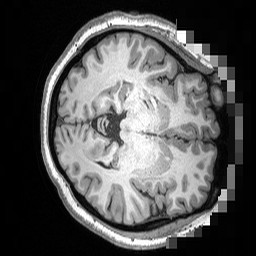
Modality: T1w
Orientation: axial
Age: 26
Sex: female
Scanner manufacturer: siemens
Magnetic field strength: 3 T
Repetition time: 2.53 s